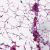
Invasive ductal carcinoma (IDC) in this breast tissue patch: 0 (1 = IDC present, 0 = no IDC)